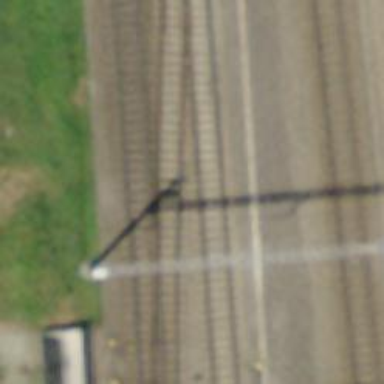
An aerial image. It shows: Railway siding with one electrified track and contact line for powering the train.